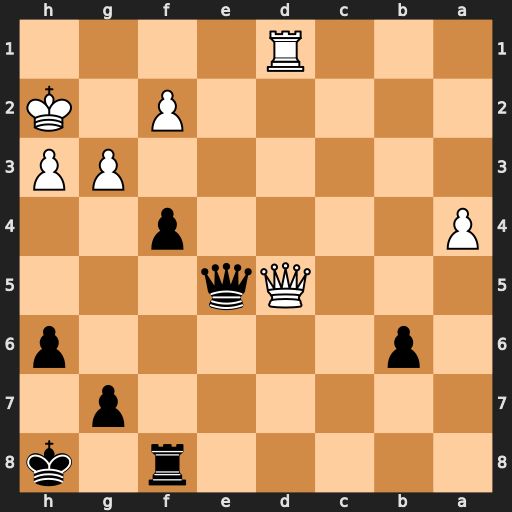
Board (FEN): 5r1k/6p1/1p5p/3Qq3/P4p2/6PP/5P1K/3R4
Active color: b
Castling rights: -
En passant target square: -
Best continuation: fxg3+ fxg3 Rf2+ Kh1 Rf1+ Rxf1 Qxd5+